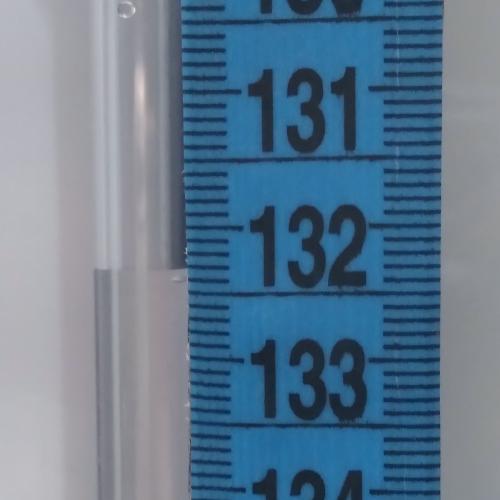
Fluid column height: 132.3 cm